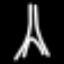
Label: The Eiffel Tower